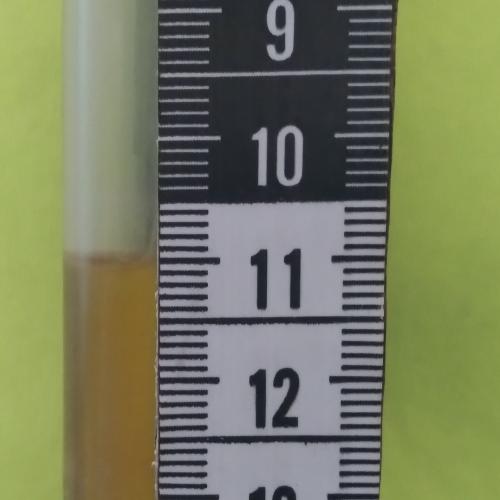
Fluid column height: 11.0 cm